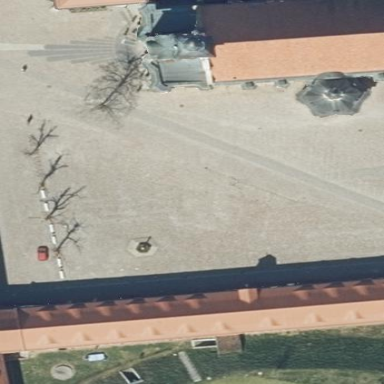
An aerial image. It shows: Public building with baroque architecture and half-hipped roof.